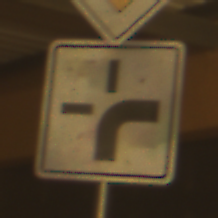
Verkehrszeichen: VerlaufVorfahrtsstrasse3
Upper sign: Vorfahrtsstrasse
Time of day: Night
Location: Outdoor (Urban)
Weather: Clear
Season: NotSpecified
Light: Artificial